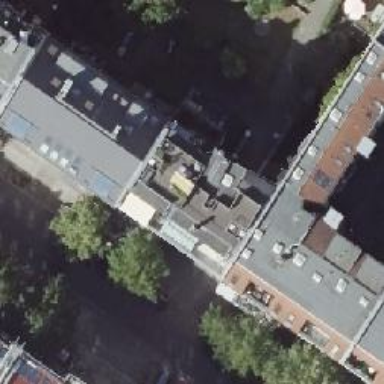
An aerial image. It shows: Nightclub.